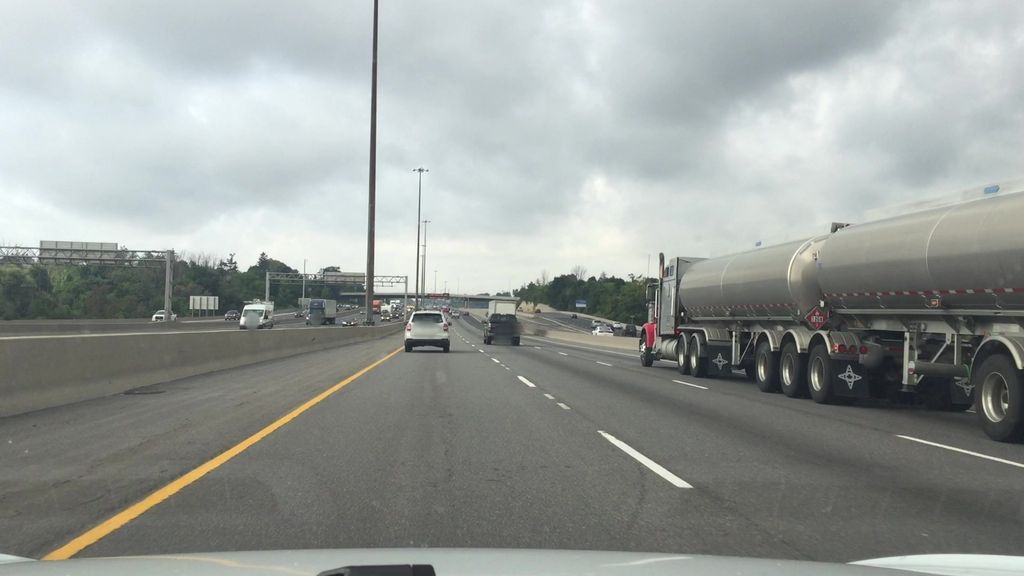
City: toronto